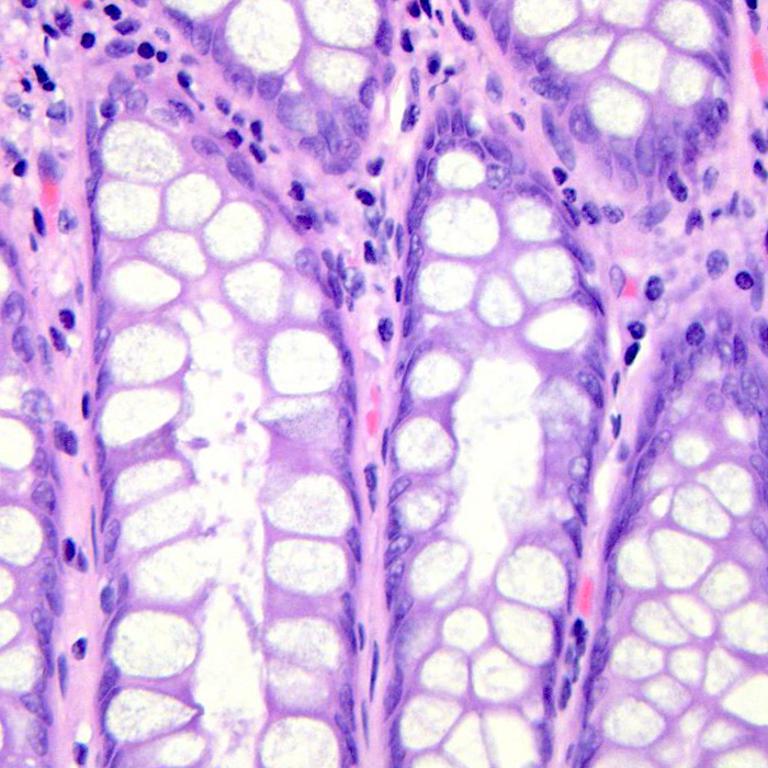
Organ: colon
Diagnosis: benign